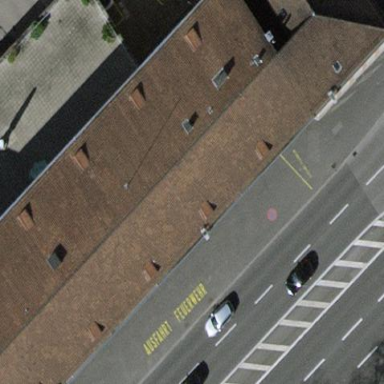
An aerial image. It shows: Fire station building.